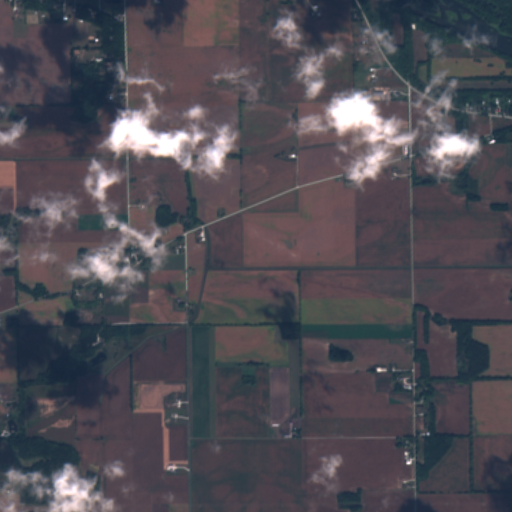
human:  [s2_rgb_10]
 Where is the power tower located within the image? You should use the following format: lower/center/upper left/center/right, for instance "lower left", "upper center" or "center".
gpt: The power tower is located in the lower of the image.
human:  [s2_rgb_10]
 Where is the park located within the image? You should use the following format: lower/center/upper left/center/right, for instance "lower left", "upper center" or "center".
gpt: There is no park in the image.